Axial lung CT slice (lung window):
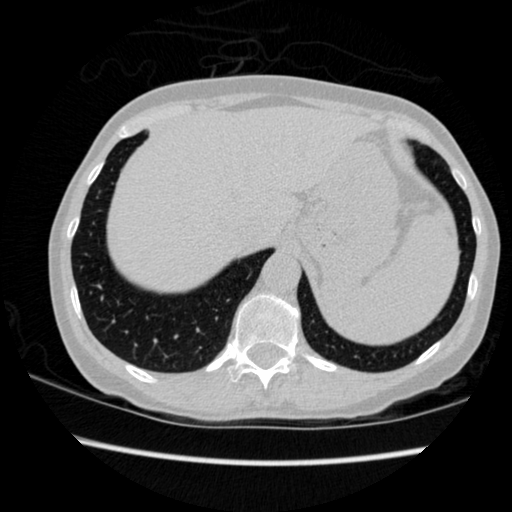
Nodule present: no